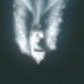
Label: Civil_yacht